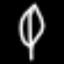
Label: leaf